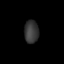
Tissue: lung
Cell type: Endothelial cells
Senescence score: 0.5465
Nuclear area (px): 321
Mean DAPI intensity: 54.988